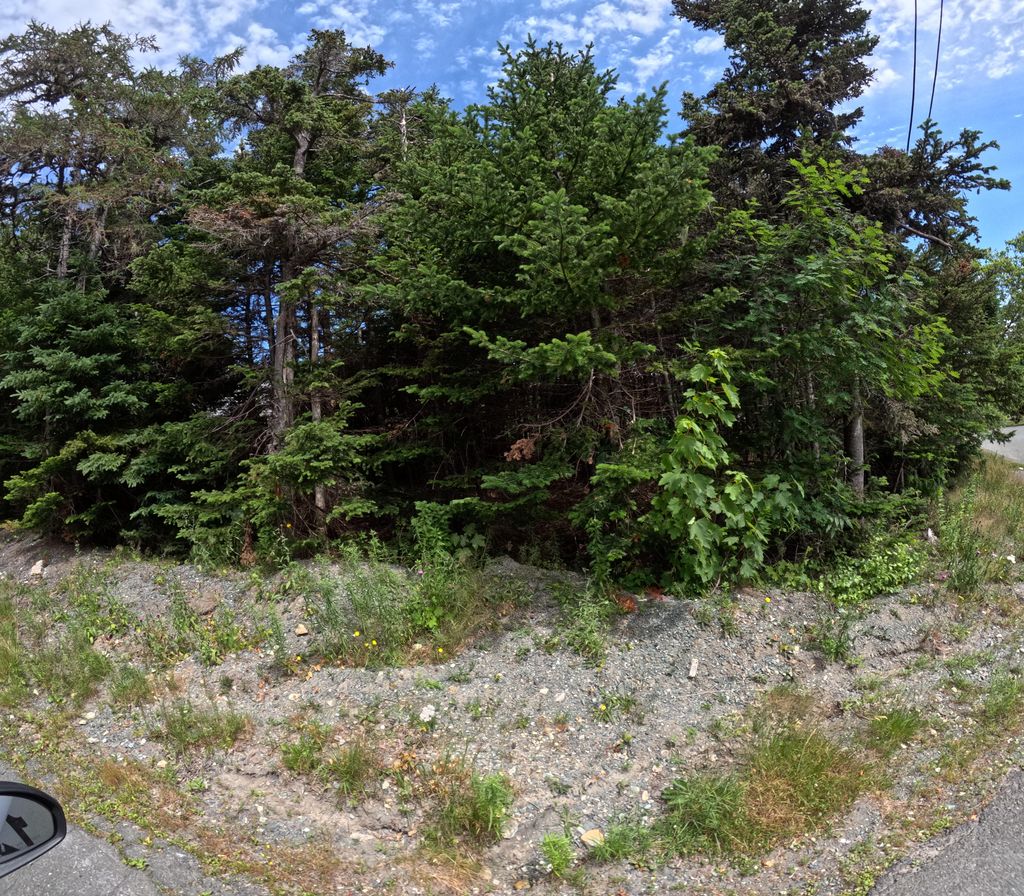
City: st_johns